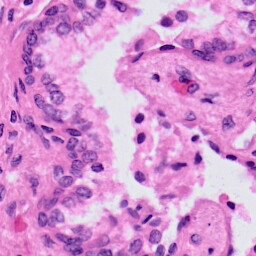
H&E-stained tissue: Prostate